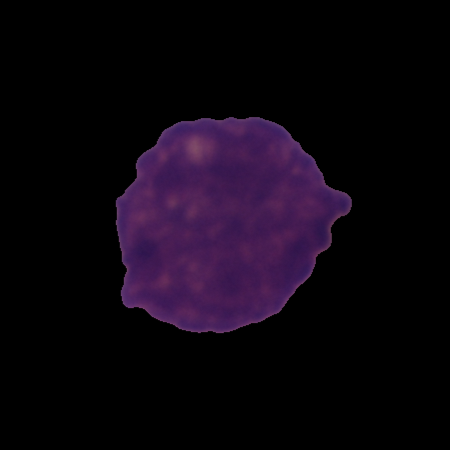
Label: cancer